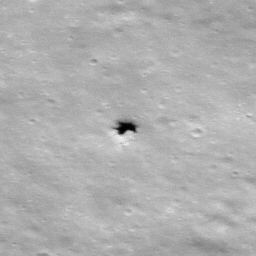
Pit: Stevinus 9a
Host crater: Stevinus
Host type: impact_melt
Lunar coordinates: latitude -32.94, longitude 54.745